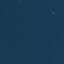
Land use / land cover: SeaLake